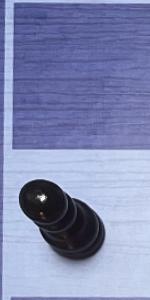
Label: Pawn_Black